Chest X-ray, AP view. Patient: 65 years old, sex M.
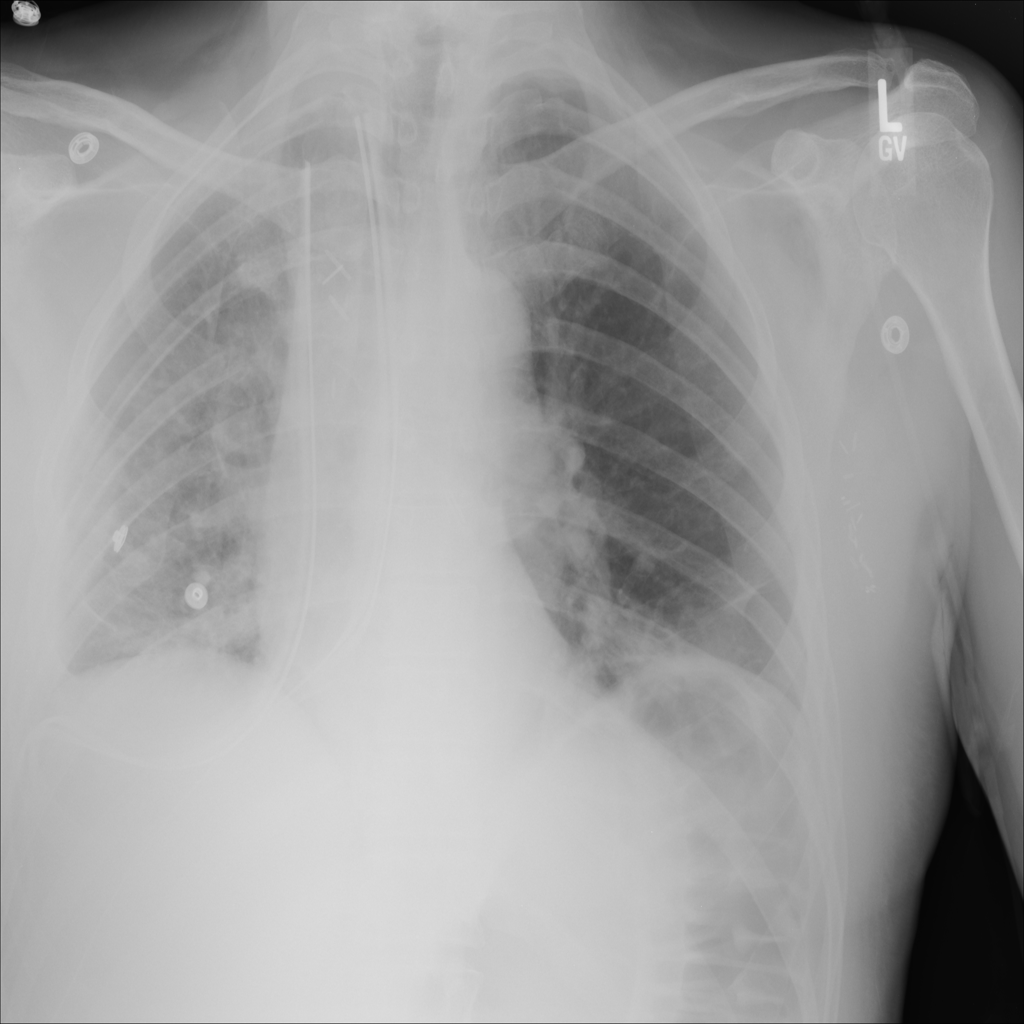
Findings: Atelectasis, Pleural_Thickening